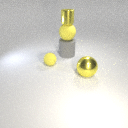
small yellow metal cylinder above large gray rubber cylinder